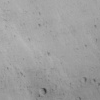
Atmospheric dust classification: not_dusty